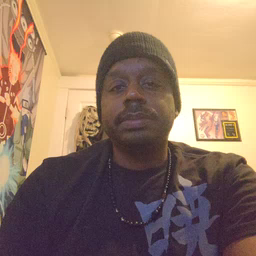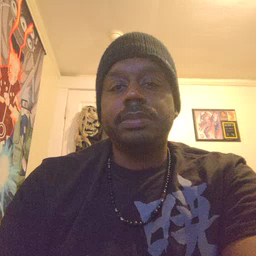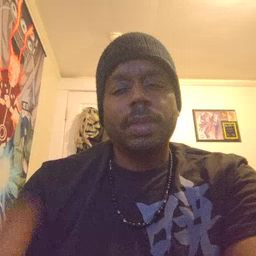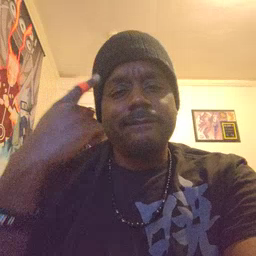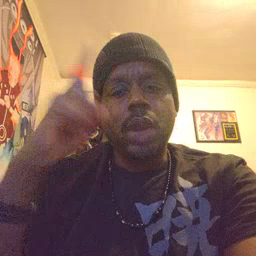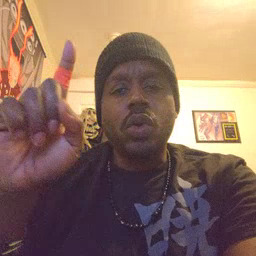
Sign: for